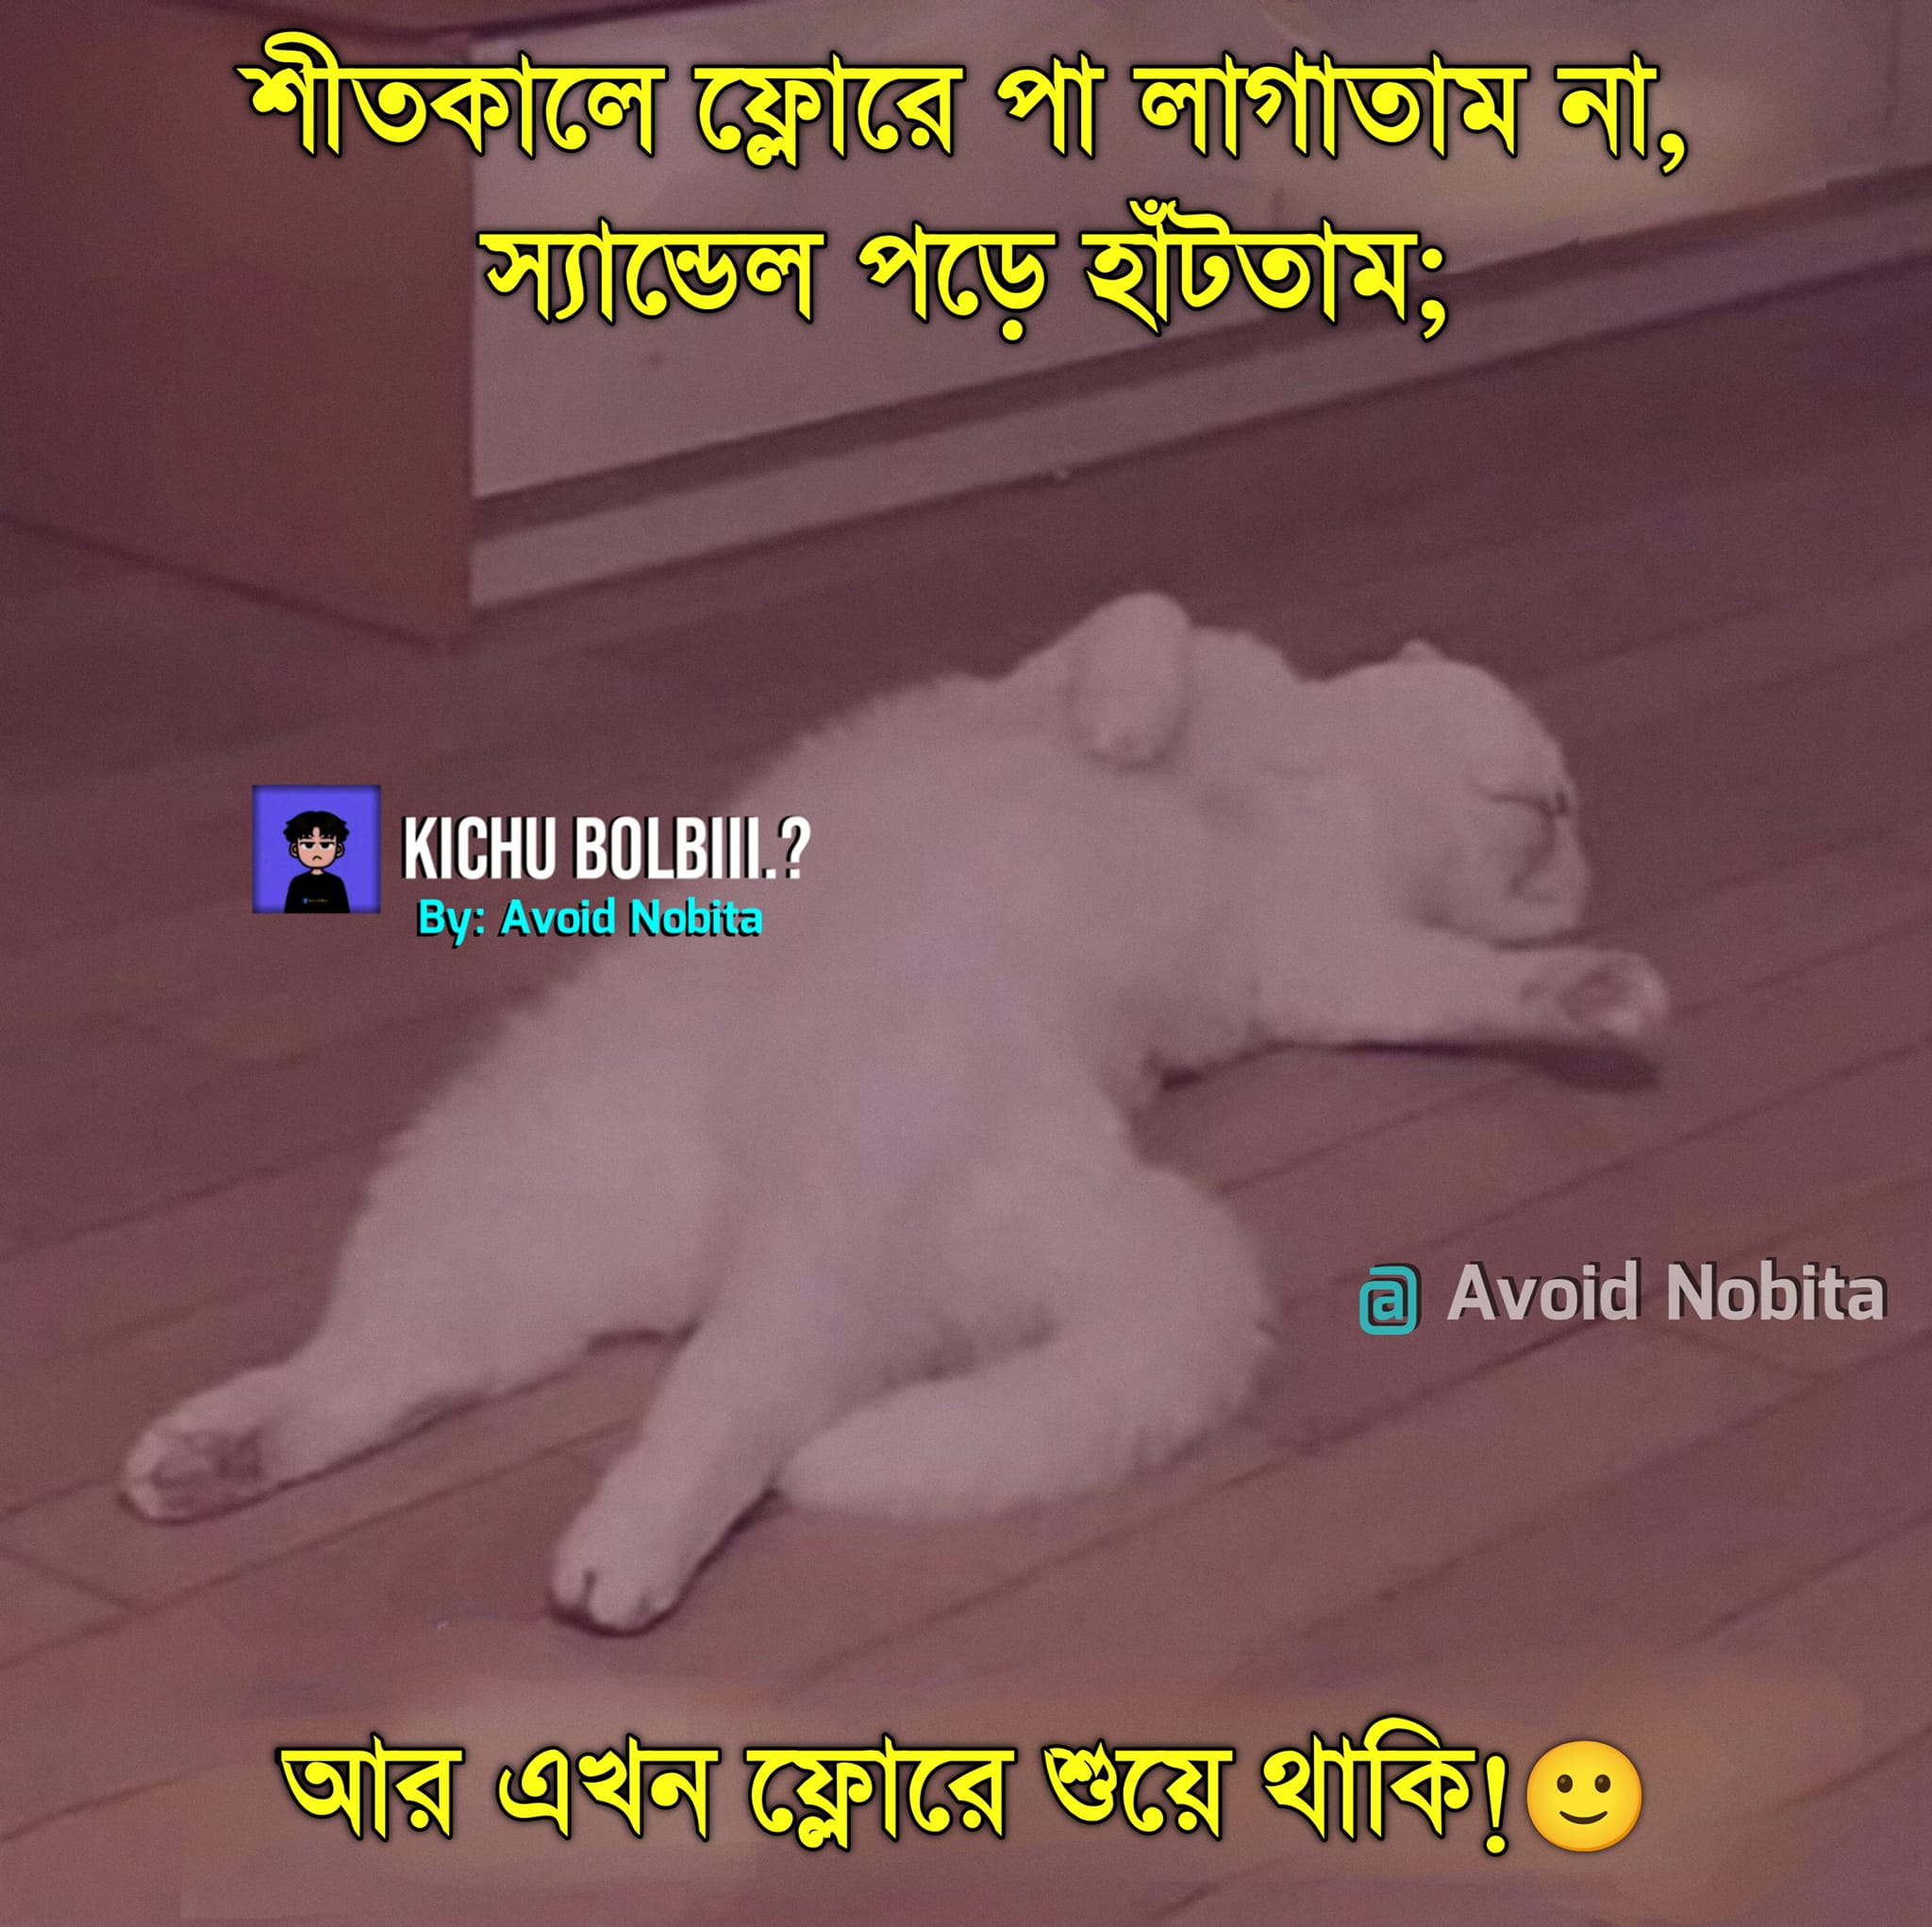
Text: শীতকালে ফ্লোরে পা লাগাতাম না স্যান্ডেল পড়ে হাঁটতাম আর এখন ফ্লোরে শুয়ে থাকি
Label: Non Hate